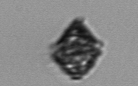
Label: Kryptoperidinium_triquetrum